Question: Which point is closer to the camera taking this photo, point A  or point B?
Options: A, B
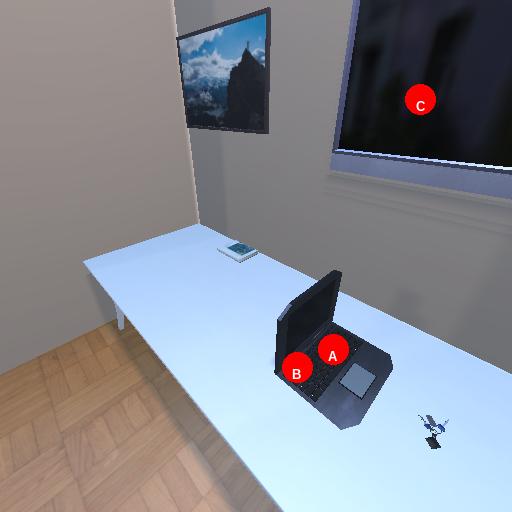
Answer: A